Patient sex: M
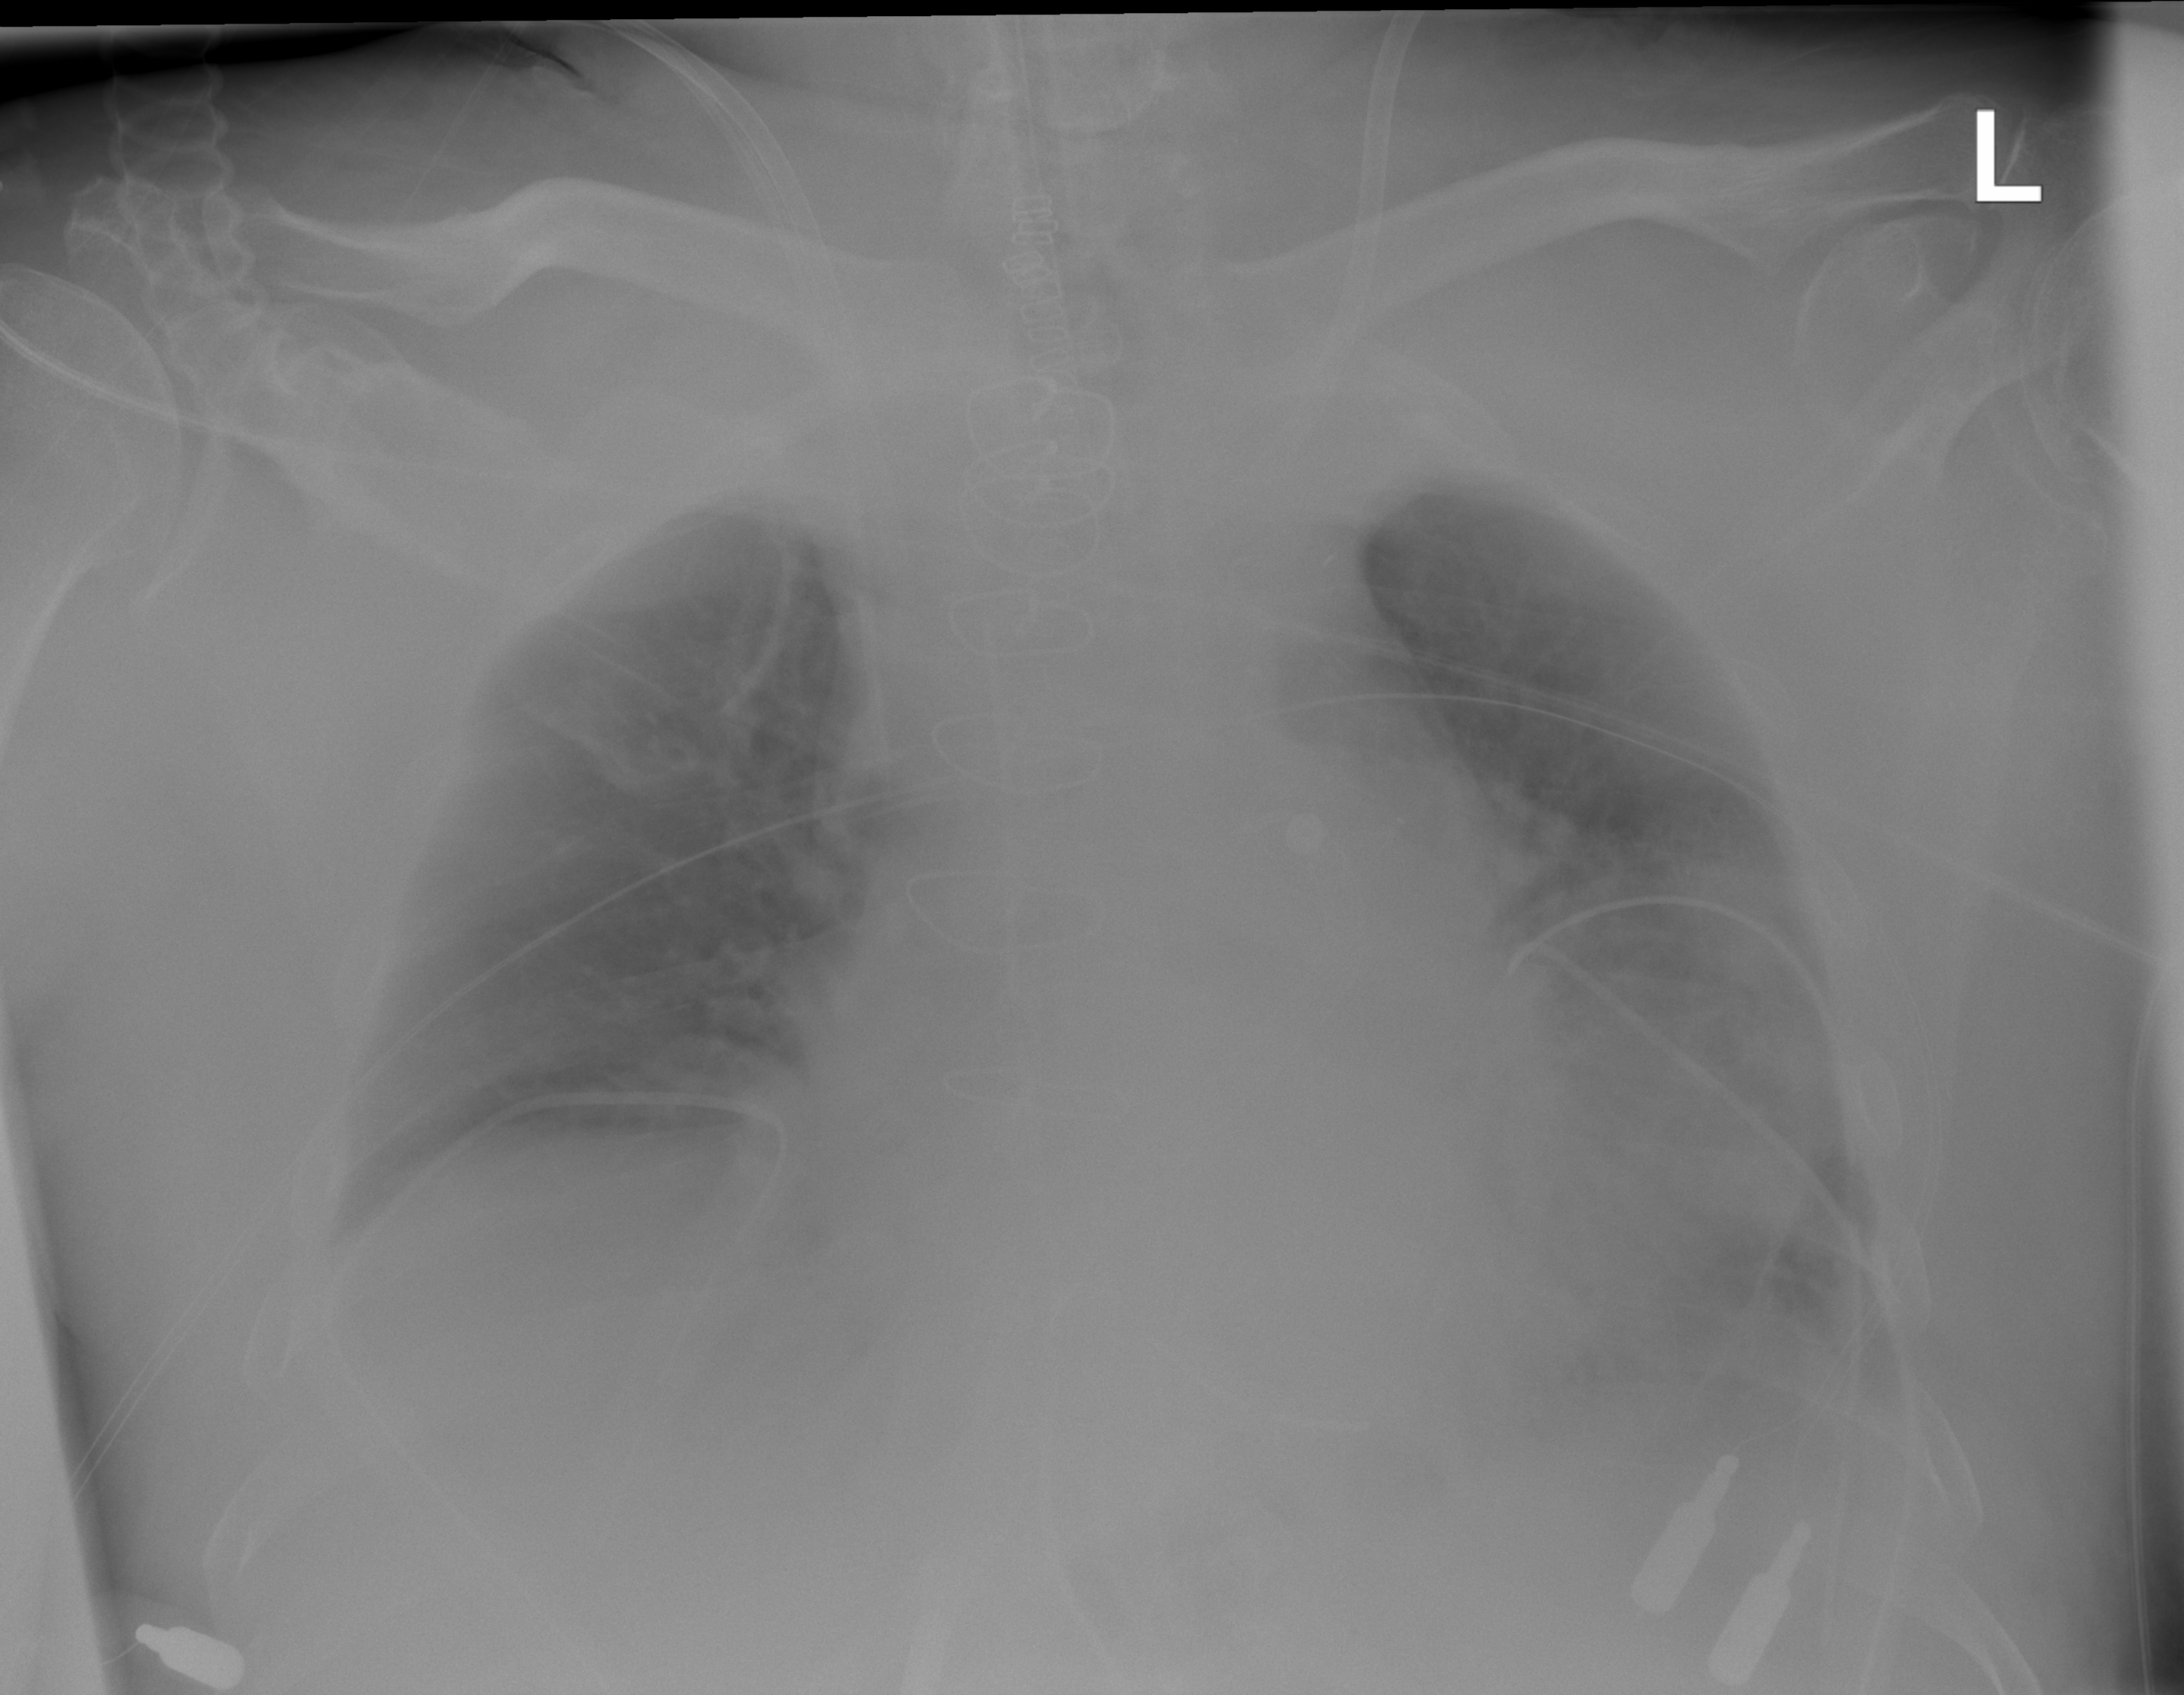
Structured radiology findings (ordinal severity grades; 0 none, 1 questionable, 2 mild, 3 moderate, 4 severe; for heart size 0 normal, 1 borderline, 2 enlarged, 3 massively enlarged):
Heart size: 2
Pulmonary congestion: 0
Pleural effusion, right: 0
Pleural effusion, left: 2
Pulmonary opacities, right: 2
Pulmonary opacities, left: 3
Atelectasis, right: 2
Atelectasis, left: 3